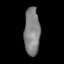
Tissue: lung
Cell type: Endothelial cells
Senescence score: 0.5626
Nuclear area (px): 736
Mean DAPI intensity: 128.499